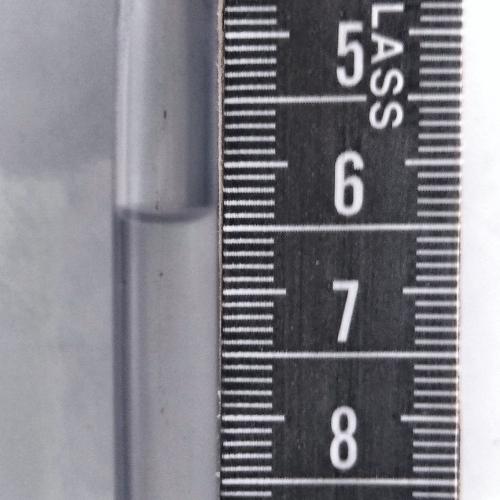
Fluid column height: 6.4 cm